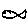
Label: fish